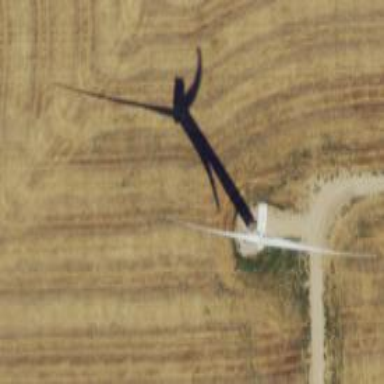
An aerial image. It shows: Wind generator with horizontal axis. The generator is wind turbine.